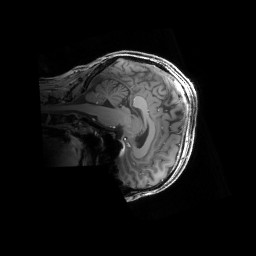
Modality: T1w
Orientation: sagittal
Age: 30
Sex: male
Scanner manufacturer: siemens
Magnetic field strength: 6.98 T
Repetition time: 2.37 s
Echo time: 0.00231 s